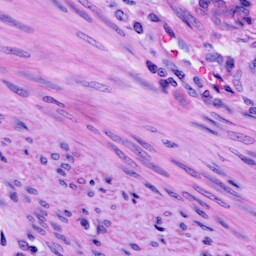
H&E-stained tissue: Cervix